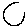
Label: moon